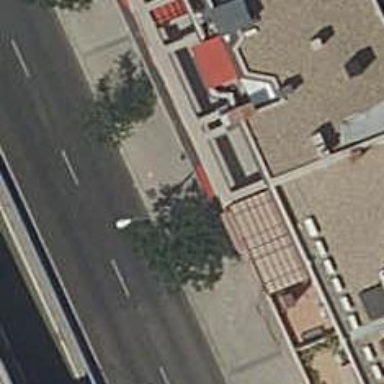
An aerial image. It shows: Bar.